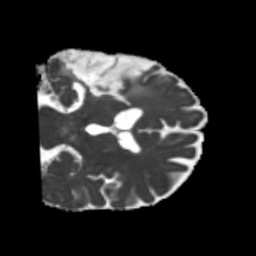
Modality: MD
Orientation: coronal
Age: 58
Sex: male
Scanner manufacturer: siemens
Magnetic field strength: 3 T
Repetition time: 5.25 s
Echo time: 0.08 s